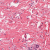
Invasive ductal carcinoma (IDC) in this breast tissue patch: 0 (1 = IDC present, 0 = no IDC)